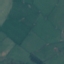
Label: Pasture